Interaction volume radius: 5 \u00c5
Interaction volume height: 10 \u00c5
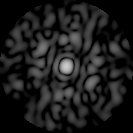
Disorder parameter: 0.873